Current action and preconditions to check: trajectory_clear

Your task: For each precondition in the list above, predict whether it will hold at this action.

Consider the current scene as observed from the mobile robot's camera, and analyze the predicted future states of all dynamic agents (e.g., people, animals, vehicles, or any moving entities) within the NEXT SECOND.

IMPORTANT: Only answer "very likely" if you are absolutely certain—based on strong, clear evidence—that a dynamic agent will violate the precondition in the predicted future state. Do NOT answer "very likely" for unlikely, ambiguous, or low-probability risks.

Ask yourself for each precondition: Is there a high probability, with clear and convincing evidence, that the predicted future states of any dynamic agent will interfere with the predicted future state of the currently executing action within the NEXT SECOND, causing that precondition to fail?

Assess the risk level based on these predictions. Use "likely" or "very likely" if motions create a clear risk of interference.

Use "neutral" or "improbable" if agents are nearby but their predicted paths are clearly diverging or non-conflicting.

Failure Risk Categories: "very improbable", "improbable", "neutral", "likely", "very likely"

Answer Format: Output ONLY the probability_of_failure value from these categories: "very improbable", "improbable", "neutral", "likely", "very likely"

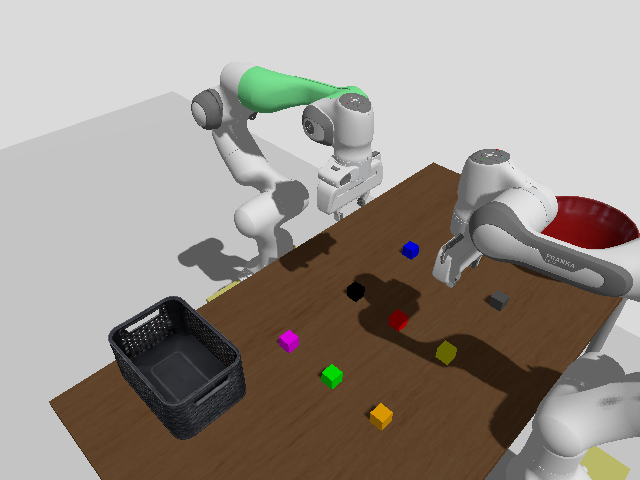

Answer: improbable